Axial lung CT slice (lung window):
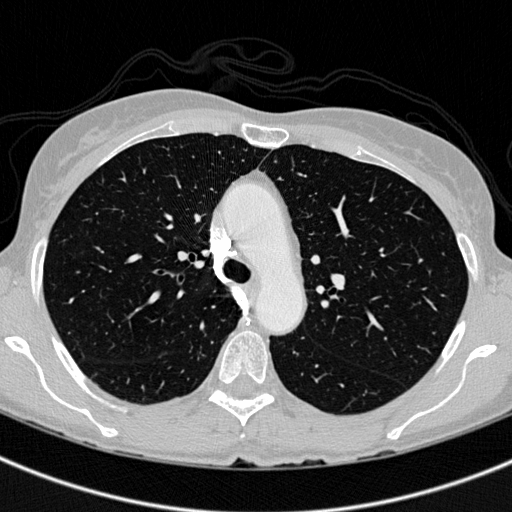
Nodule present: no